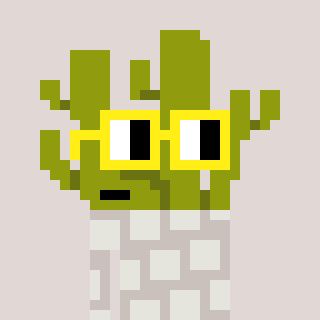
a pixel art character with square yellow glasses, a cactus-shaped head and a foggrey-colored body on a warm background